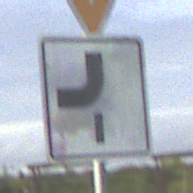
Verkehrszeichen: VerlaufVorfahrtsstrasse7
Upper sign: VorfahrtGewaehren
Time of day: MorningAfternoon
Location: Outdoor (Suburban)
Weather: PartlyCloudy
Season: NotSpecified
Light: Natural